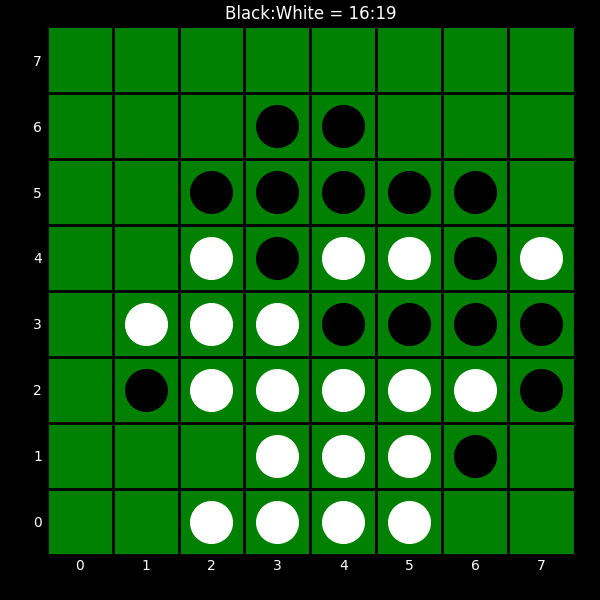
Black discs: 16
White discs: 19